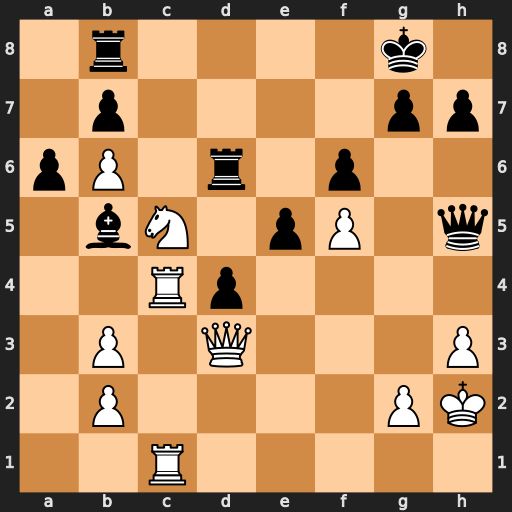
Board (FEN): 1r4k1/1p4pp/pP1r1p2/1bN1pP1q/2Rp4/1P1Q3P/1P4PK/2R5
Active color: w
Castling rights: -
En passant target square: -
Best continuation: Nxb7 Rxb7 Rc8+ Be8 R1c7 Rxc7 bxc7 Rc6 Qe4 Rc1 Qd5+ Kf8 Qd6+